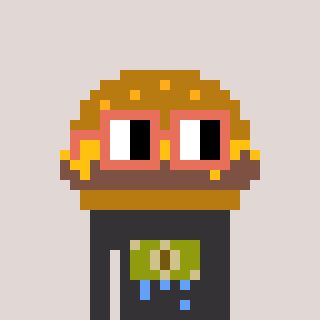
a pixel art character with square orange glasses, a burger-shaped head and a grayscale-colored body on a warm background